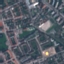
Land use / land cover: Residential